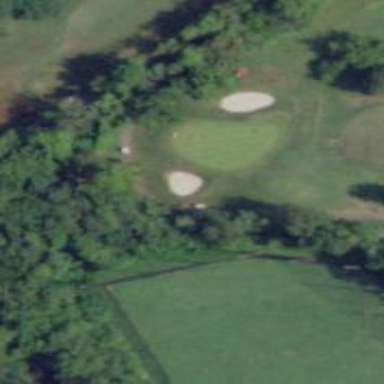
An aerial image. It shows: Golf hole.